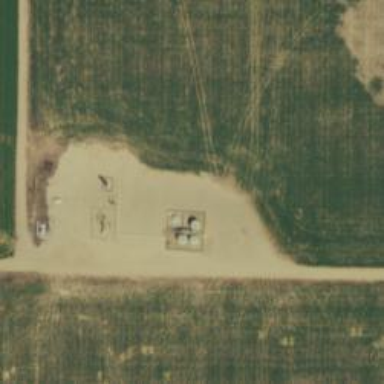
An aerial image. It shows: Storage tank with man-made structure.